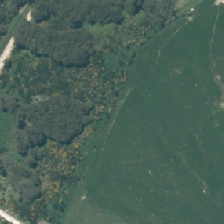
Land cover: herbaceous_freshwater_vege